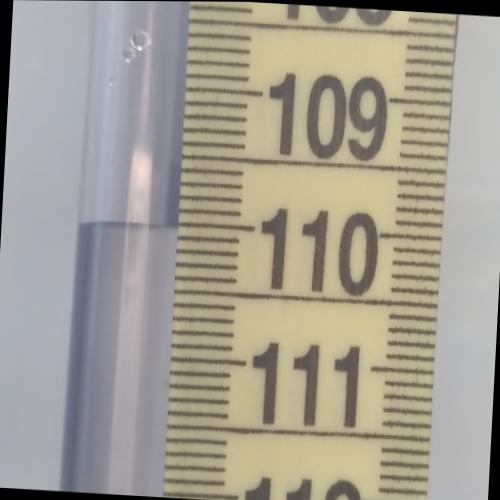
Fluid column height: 110.0 cm